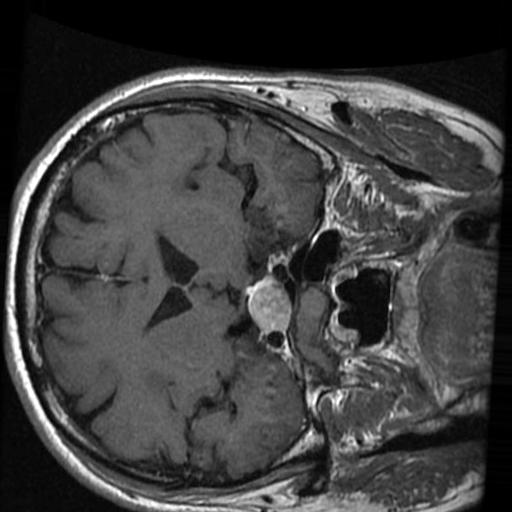
Label: brain_tumor